Aerial crown-view tile of a tropical tree (Barro Colorado Island, Panama), acquired 20250414:
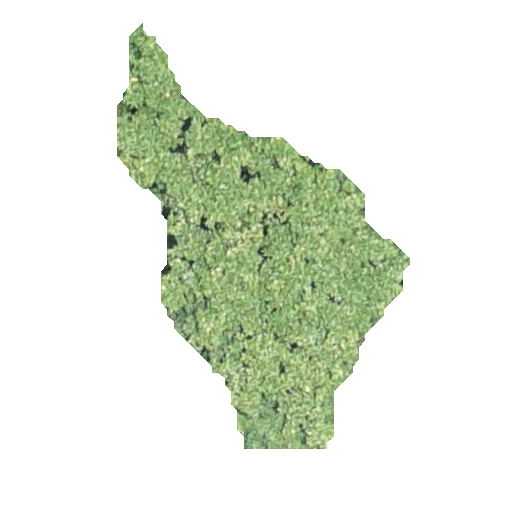
Species: Ficus obtusifolia
GBIF accepted scientific name: Ficus obtusifolia
Crown area: 90.897 m²